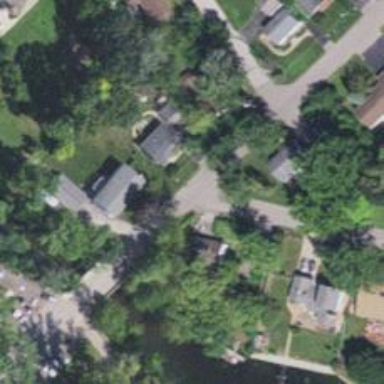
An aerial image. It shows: Residential road.